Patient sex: M
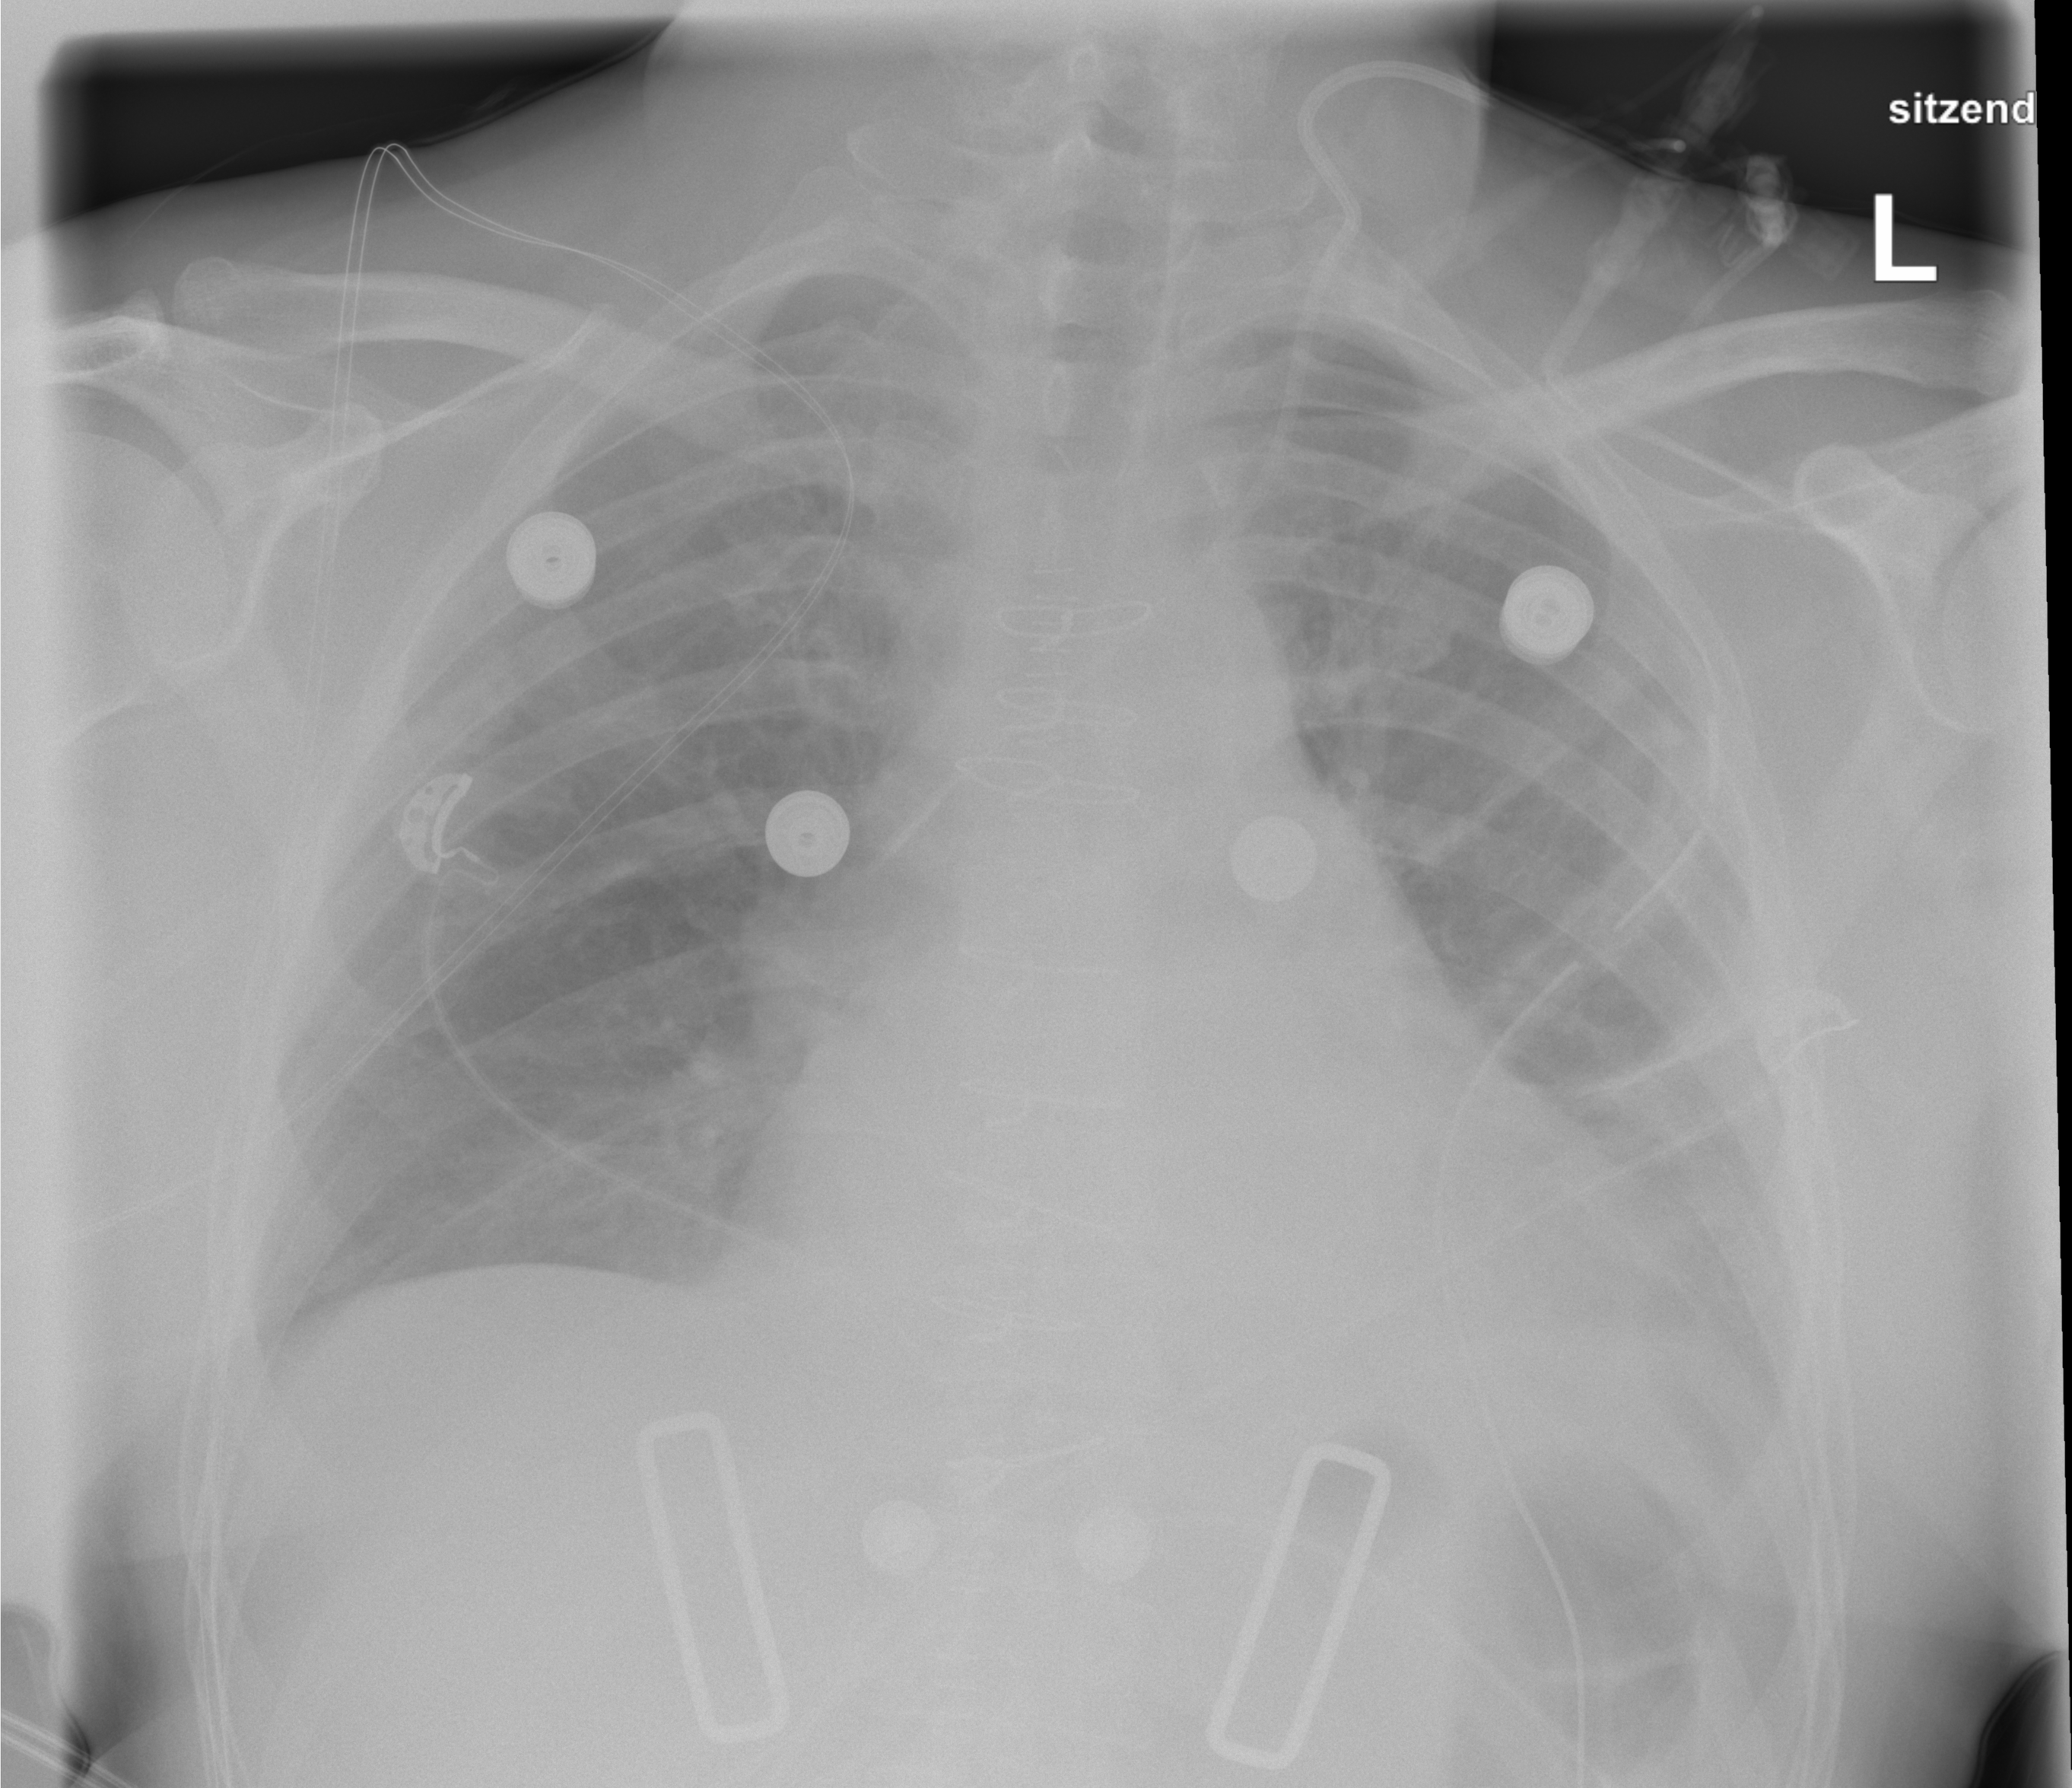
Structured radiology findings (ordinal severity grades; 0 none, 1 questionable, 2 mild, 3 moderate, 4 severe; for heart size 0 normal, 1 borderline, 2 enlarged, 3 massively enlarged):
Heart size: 2
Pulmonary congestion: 2
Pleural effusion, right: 1
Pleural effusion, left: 2
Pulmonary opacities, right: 1
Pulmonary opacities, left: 1
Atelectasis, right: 0
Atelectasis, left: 2